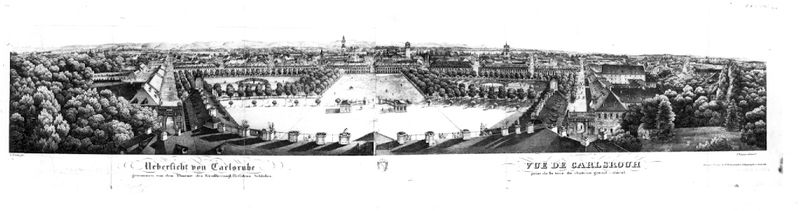
Titel: "Übersicht von Carlsruhe"
Künstler: Ludwig Michael Nader
Standort: Karlsruhe
Institution: Staatliche Kunsthalle Karlsruhe
Schlagwörter: baum, berg, blätter, dunkel, himmel, schatten, wasser, weiß, bäume, fluss, kirchturm, landschaft, menschen, see, stadt, teich, ufer, fenster, frankreich, grau, hintergrund, paris, schwarz, strasse, säulen, zeichnung, anlage, ausblick, blick, dach, gebäude, haus, park, parkanlage, schloss, tiere, alt, architektur, barock, weit, bild, horizont, häuser, natur, brücke, gewässer, kanal, kirche, sträucher, wege, adel, spitzen, renaissance, wald, brunnen, kamin, kamine, rund, turm, garten, aussicht, holzschnitt, schrift, papier, ansicht, ort, perspektive, vedute, berge, dorf, dächer, mauer, schornsteine, allee, gelände, grafik, graphik, schattierung, hof, hütten, weis, platz, schriftzug, vogelperspektive, französisch, hafen, anleger, promenade, querformat, könig, symmetrie, gerade, starr, deutsch, flucht, aufsicht, foto, kirchen, oben, panorama, photographie, stadtansicht, straßen, symetrie, burg, türme, palast, festung, wälder, symmetrisch, groß, druck, schwarz weiss, radierung, schrafur, stich, linoldruck, gebogen, linol, text, beschriftung, plakat, quer, entwurf, armee, flanieren, rom, französich, villa, karte, alleen, herrschaftlich, sicht, rechteckig, reichtum, vatikan, stadtmauer, plan, zentrum, achse, absolutismus, königlich, breit, vue, kupferstich, fotographie, geometrie, hofstaat, anordnung, äuser, vogelschau, exerzierplatz, aufriss, gesamtansicht, castle, stadtbild, dreiflügelanlage, schlossanlage, latein, haussmann, gartenanlage, karlsruhe, gesäumt, schlosspark, häuserreihe, planung, stadtplan, übersicht, schonstein, burganlage, herrschaftssitz, schlossgarten, flaneur, flaneure, ehrenhof, paradeplatz, luftansicht, überblick, gra, topographie, von oben, büume, horizonz, kurpark, karsruhe, häuserreihen, elsass, französischer garten, pari, zweisprachig, city, gestüt, hausmann, stadtpaln, kupferstcih, brei, el, ., carlsruhe, ho, schloßplatz, flat, carlsrouh, accuracy, uebersicht von carlsruhe